Field crop: maize
Growth stage: 2
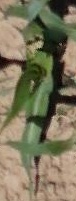
Species: maize